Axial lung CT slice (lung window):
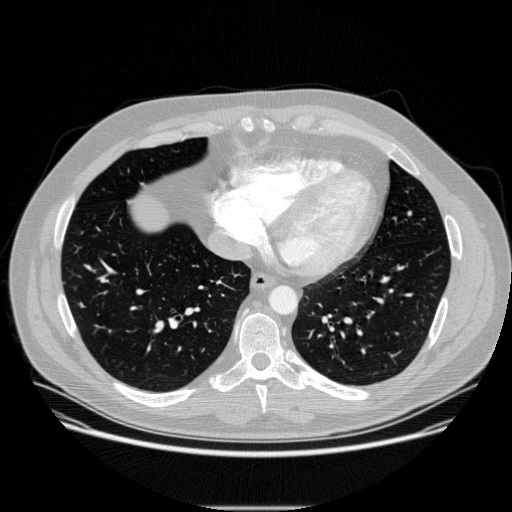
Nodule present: no